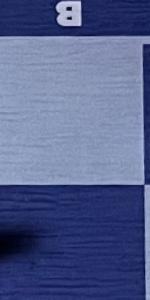
Label: Empty